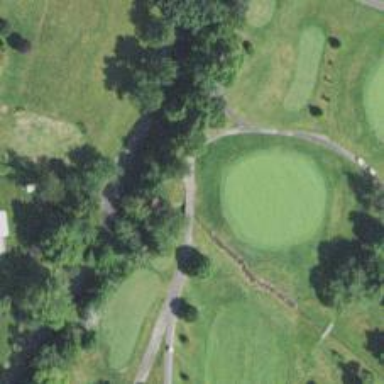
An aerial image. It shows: Service road on bridge designed for golf cartpath.